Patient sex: M
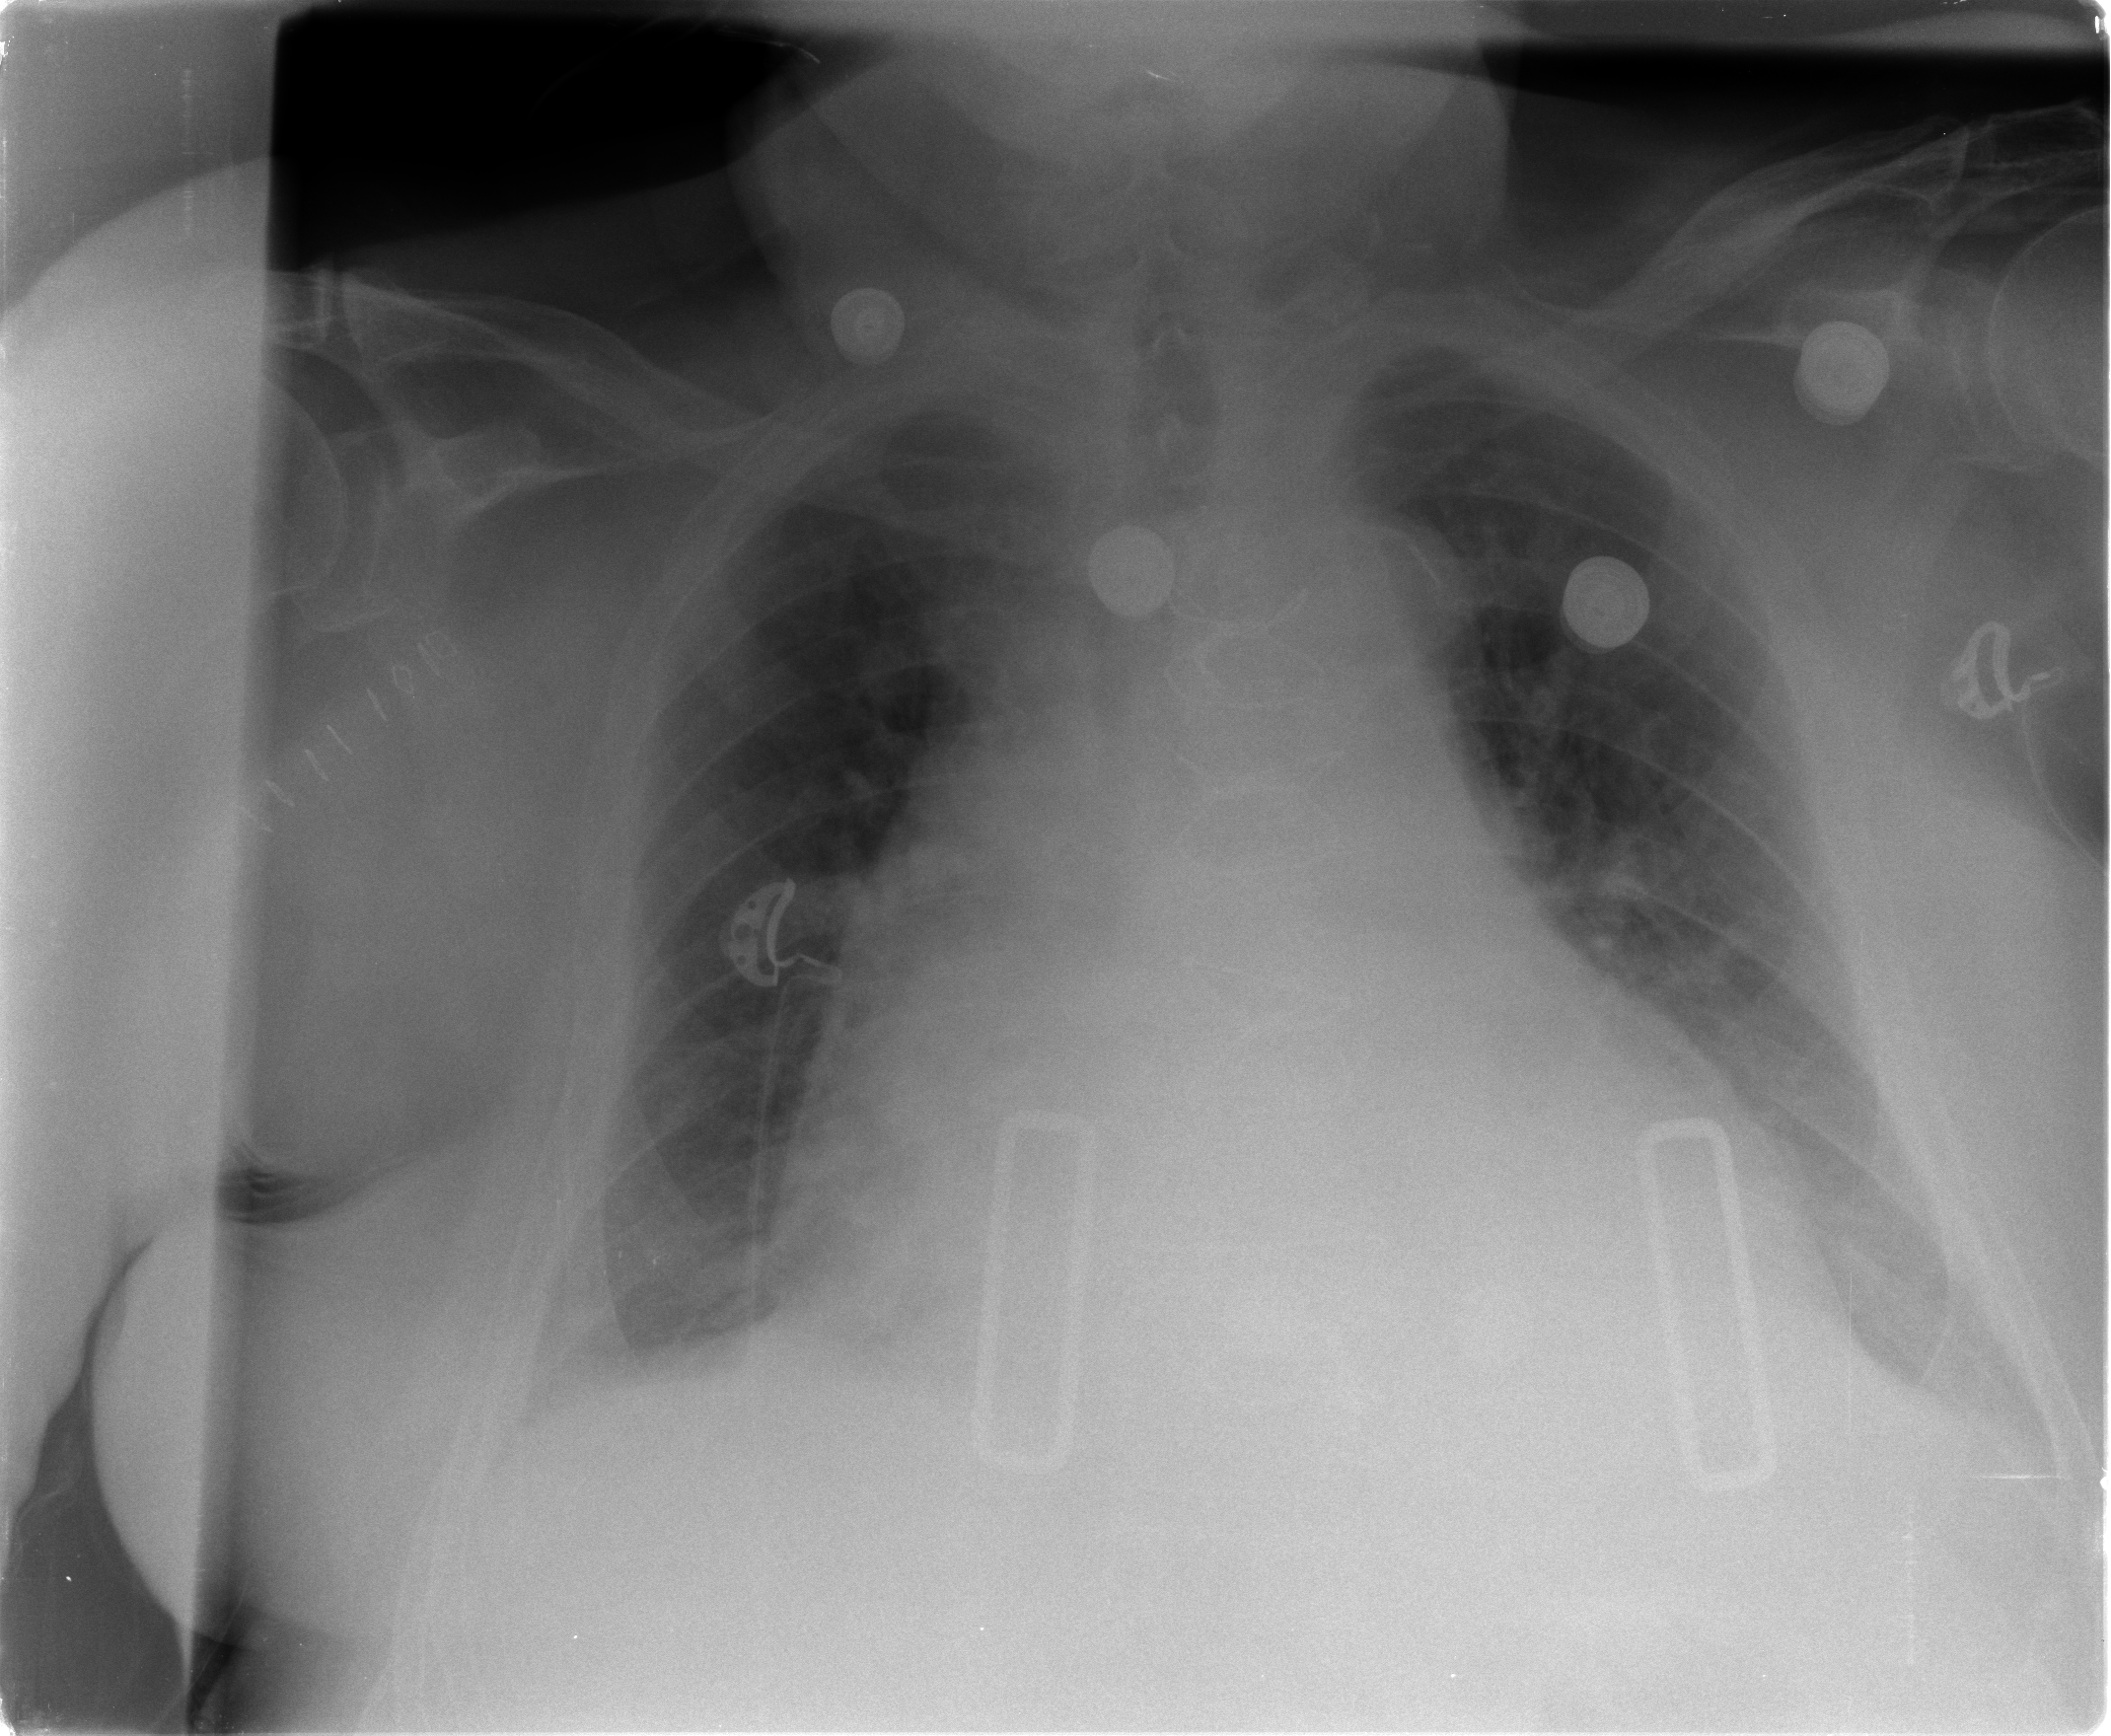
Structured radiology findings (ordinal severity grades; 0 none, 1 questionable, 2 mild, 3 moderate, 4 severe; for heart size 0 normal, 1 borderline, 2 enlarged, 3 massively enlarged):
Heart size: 3
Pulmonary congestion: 0
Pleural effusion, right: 0
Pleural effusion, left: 0
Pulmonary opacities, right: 0
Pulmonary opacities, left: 0
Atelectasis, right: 2
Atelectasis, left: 2